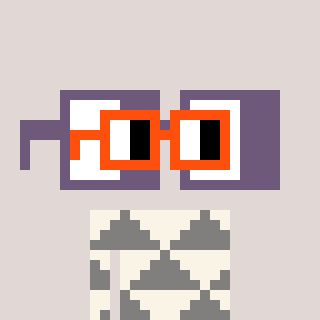
a pixel art character with square orange glasses, a glasses-shaped head and a bluegrey-colored body on a warm background